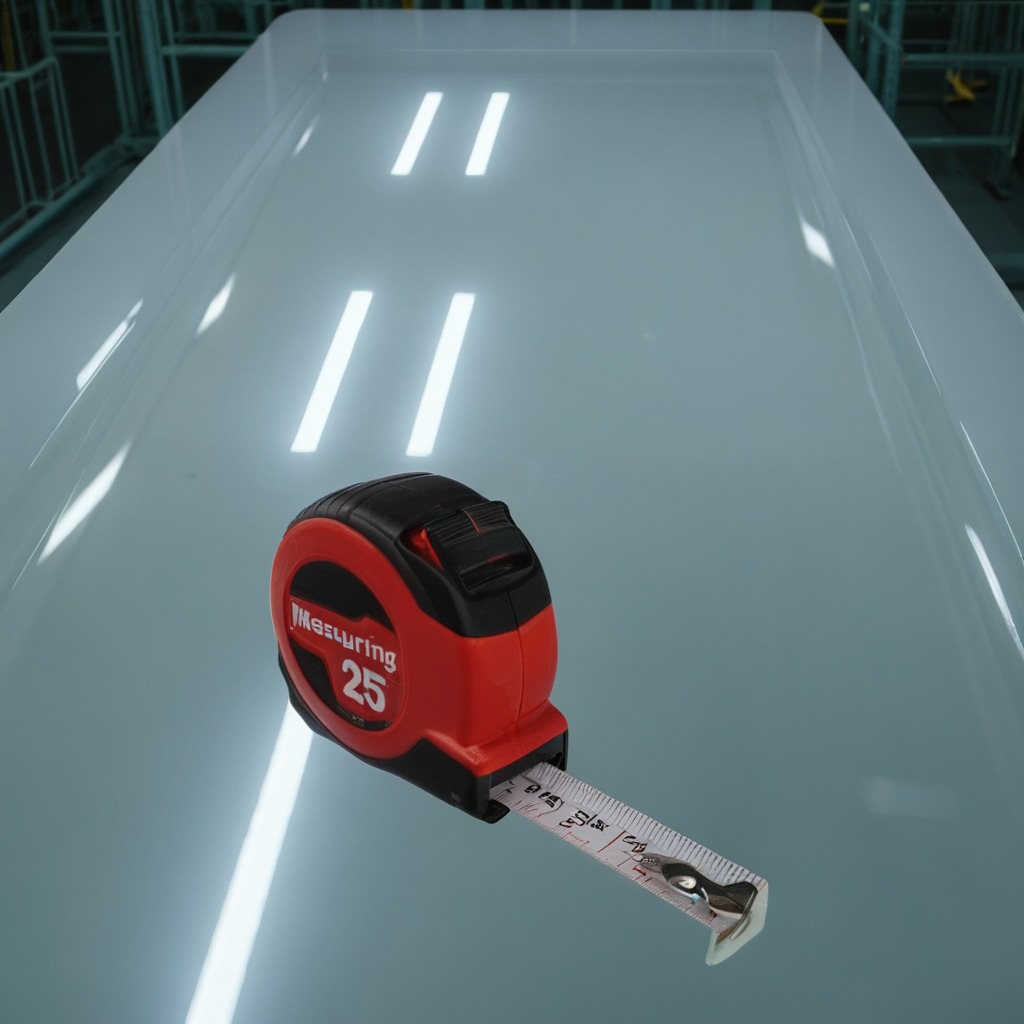
A measuring tape is lying on a high-gloss table in a ship maintenance bay industrial lighting.